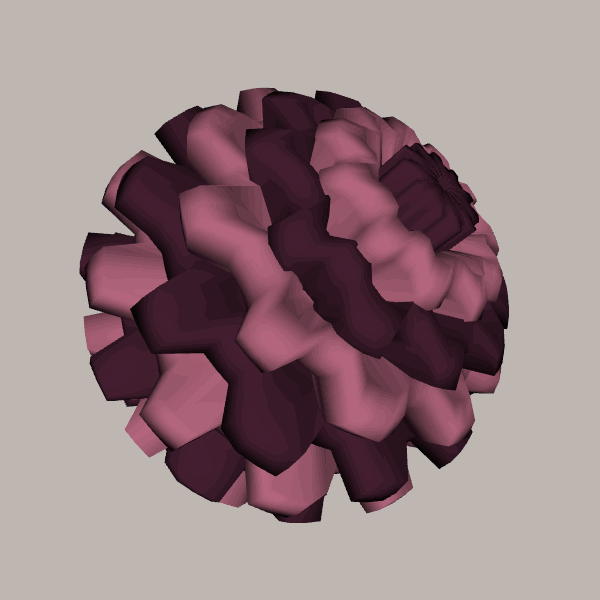
Background: light